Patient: sex M, age 32
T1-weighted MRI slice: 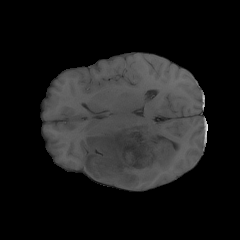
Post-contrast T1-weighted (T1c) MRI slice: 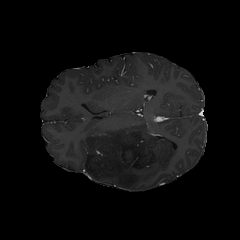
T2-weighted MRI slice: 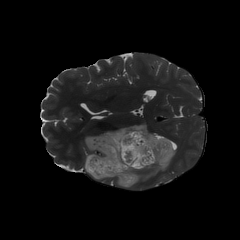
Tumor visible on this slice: yes
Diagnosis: Astrocytoma, IDH-mutant
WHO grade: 2